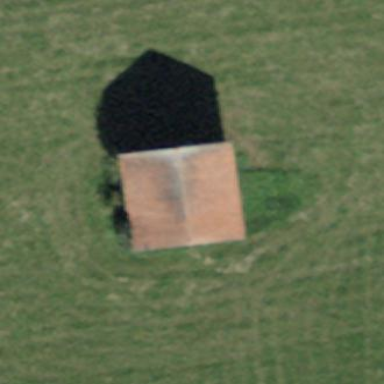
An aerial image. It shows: Rural barn.